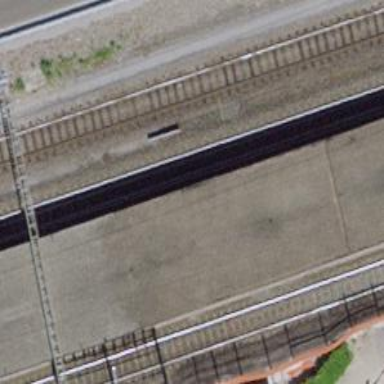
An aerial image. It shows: Public transport stop position along the railway.